Question: I'm resizing a bird image using the following code:
> private Image resizeImage(Image src) {'''
int srcWidth = src.getWidth();
int srcHeight = src.getHeight();
int screenWidth=getWidth()/3;
int screenHeight=getHeight()/3;
Image tmp = Image.createImage(screenWidth, srcHeight);
Graphics g = tmp.getGraphics();
int ratio = (srcWidth << 16) / screenWidth;
int pos = ratio/2;
//Horizontal Resize
for (int x = 0; x < screenWidth; x++) {
g.setClip(x, 0, 1, srcHeight);
g.drawImage(src, x - (pos >> 16), 0, Graphics.LEFT | Graphics.TOP);
pos += ratio;
}
Image resizedImage = Image.createImage(screenWidth, screenHeight);
g = resizedImage.getGraphics();
ratio = (srcHeight << 16) / screenHeight;
pos = ratio/2;
//Vertical resize
for (int y = 0; y < screenHeight; y++) {
g.setClip(0, y, screenWidth, 1);
g.drawImage(tmp, 0, y - (pos >> 16), Graphics.LEFT | Graphics.TOP);
pos += ratio;
}
return resizedImage;
'''

}
The image is resized but it has white background along with it as shown. How to get only resized image with transparent background..?
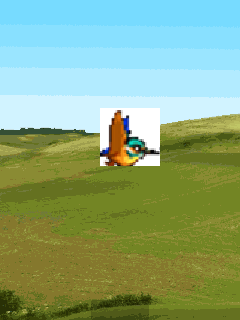
Answer: Here is an Image scaling function I've been using. Includes transparency. Found here: <URL>
'''
public Image scale(Image original, int newWidth, int newHeight) {
int[] rawInput = new int[original.getHeight() * original.getWidth()];
original.getRGB(rawInput, 0, original.getWidth(), 0, 0, original.getWidth(), original.getHeight());
int[] rawOutput = new int[newWidth * newHeight];
// YD compensates for the x loop by subtracting the width back out
int YD = (original.getHeight() / newHeight) * original.getWidth() - original.getWidth();
int YR = original.getHeight() % newHeight;
int XD = original.getWidth() / newWidth;
int XR = original.getWidth() % newWidth;
int outOffset = 0;
int inOffset = 0;
for (int y = newHeight, YE = 0; y > 0; y--) {
for (int x = newWidth, XE = 0; x > 0; x--) {
rawOutput[outOffset++] = rawInput[inOffset];
inOffset += XD;
XE += XR;
if (XE >= newWidth) {
XE -= newWidth;
inOffset++;
}
}
inOffset += YD;
YE += YR;
if (YE >= newHeight) {
YE -= newHeight;
inOffset += original.getWidth();
}
}
rawInput = null;
return Image.createRGBImage(rawOutput, newWidth, newHeight, true);
'''
}